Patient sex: M
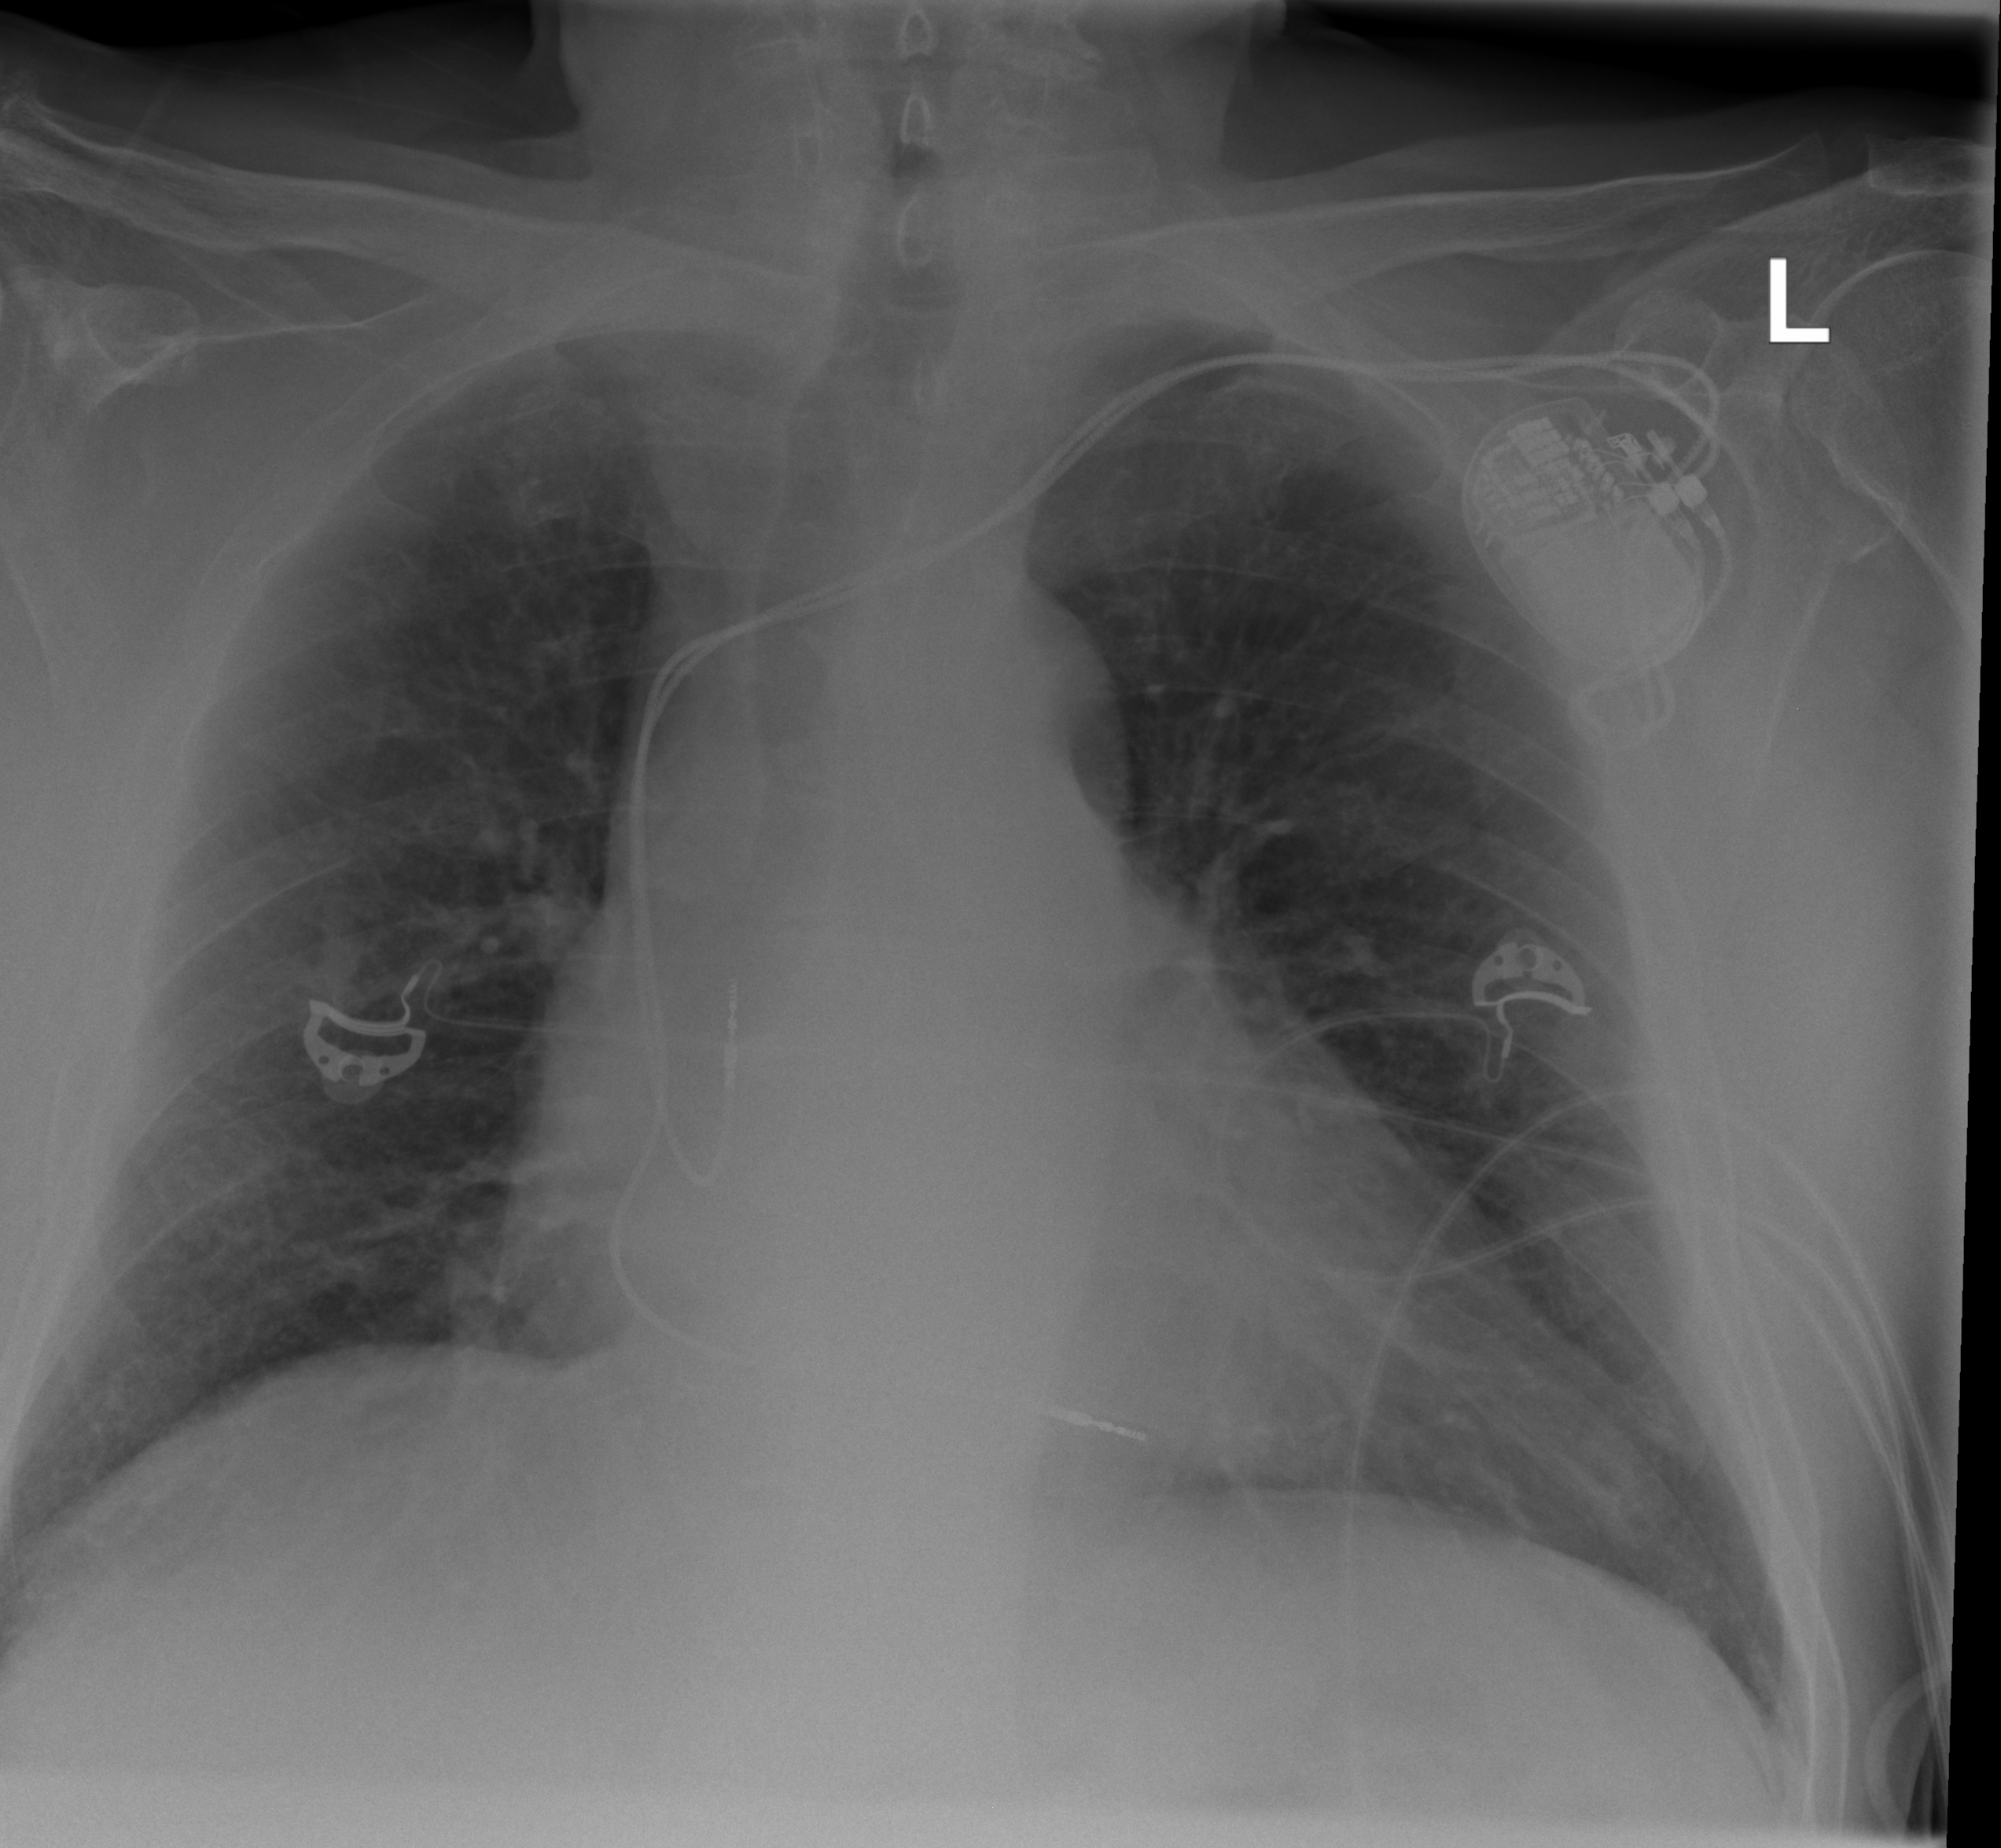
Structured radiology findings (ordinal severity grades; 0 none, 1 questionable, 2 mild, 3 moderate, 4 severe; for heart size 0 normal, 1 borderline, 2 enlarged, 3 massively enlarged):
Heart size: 1
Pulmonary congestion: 0
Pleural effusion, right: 0
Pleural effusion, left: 0
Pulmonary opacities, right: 0
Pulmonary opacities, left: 0
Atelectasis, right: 0
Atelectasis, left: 1